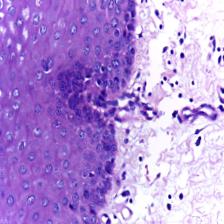
Diagnosis: Normal